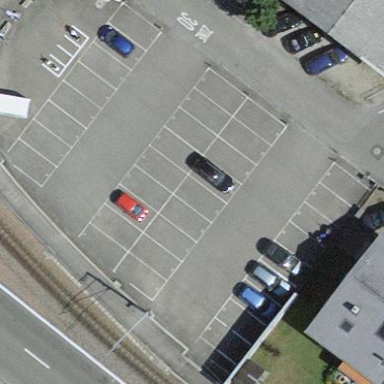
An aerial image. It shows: Parking area with surface.